Field crop: maize
Growth stage: 1
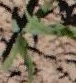
Species: maize